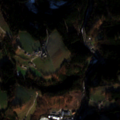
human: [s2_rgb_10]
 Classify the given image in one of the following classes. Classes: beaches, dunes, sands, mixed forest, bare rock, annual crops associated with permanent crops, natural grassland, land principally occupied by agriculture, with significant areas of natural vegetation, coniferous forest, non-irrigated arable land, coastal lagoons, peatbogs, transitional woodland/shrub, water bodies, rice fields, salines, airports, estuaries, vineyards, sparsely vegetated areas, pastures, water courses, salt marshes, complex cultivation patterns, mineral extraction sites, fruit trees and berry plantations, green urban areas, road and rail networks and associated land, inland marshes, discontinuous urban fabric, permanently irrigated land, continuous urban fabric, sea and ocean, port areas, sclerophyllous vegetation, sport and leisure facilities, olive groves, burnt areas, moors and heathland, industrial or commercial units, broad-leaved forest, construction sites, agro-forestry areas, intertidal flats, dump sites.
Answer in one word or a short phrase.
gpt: pastures, land principally occupied by agriculture, with significant areas of natural vegetation, coniferous forest, mixed forest